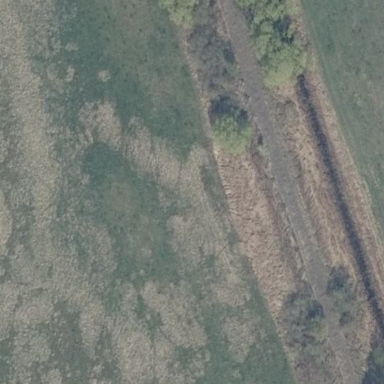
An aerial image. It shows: Open area covered with grass.